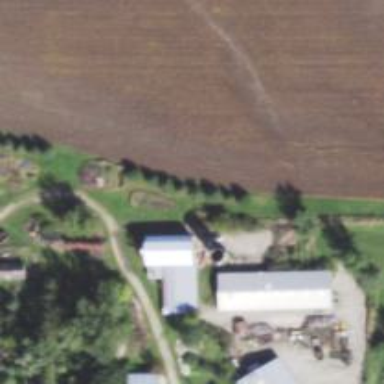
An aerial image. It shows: Silo.